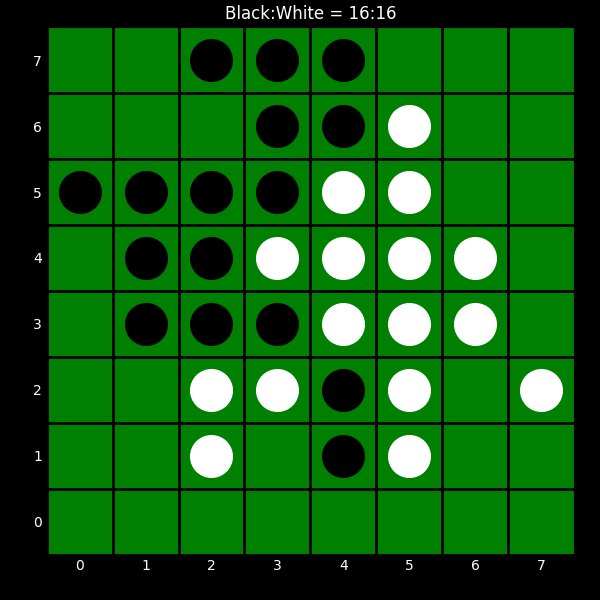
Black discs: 16
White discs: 16